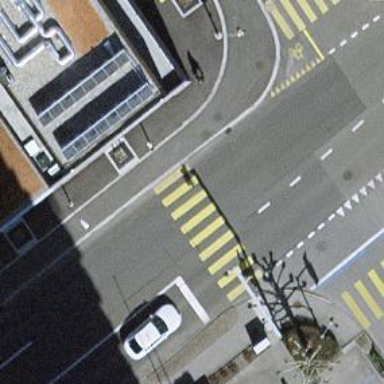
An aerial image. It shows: Kerb barrier.